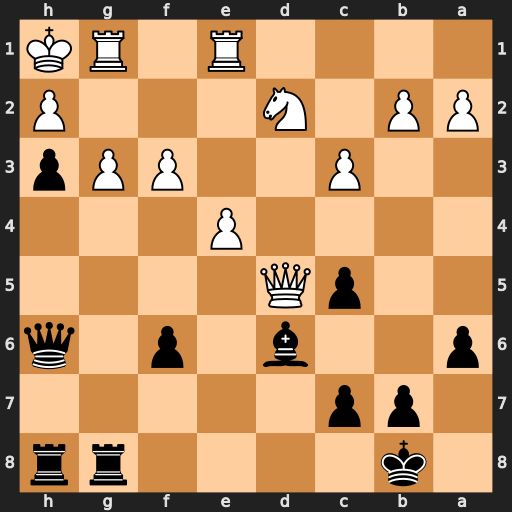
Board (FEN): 1k4rr/1pp5/p2b1p1q/2pQ4/4P3/2P2PPp/PP1N3P/4R1RK
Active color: b
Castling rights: -
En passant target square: -
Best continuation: Rd8 Nf1 Bxg3 Qxd8+ Rxd8